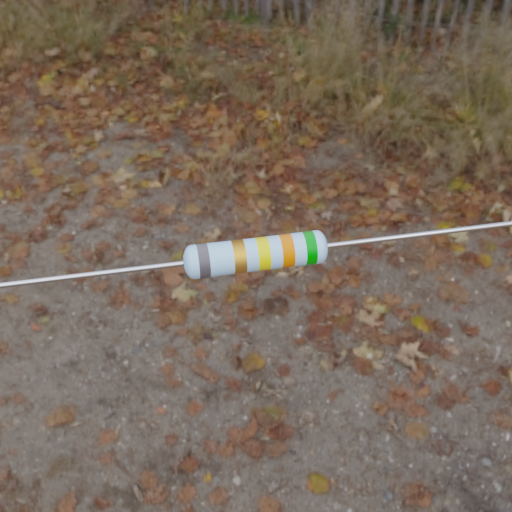
Resistor colour bands (in order): gray, gold, yellow, orange, green